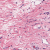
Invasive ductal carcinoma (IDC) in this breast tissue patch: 0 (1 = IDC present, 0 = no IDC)